Interaction volume radius: 5 \u00c5
Interaction volume height: 10 \u00c5
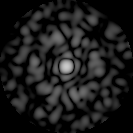
Disorder parameter: 0.7262